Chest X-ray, PA view. Patient: 54 years old, sex M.
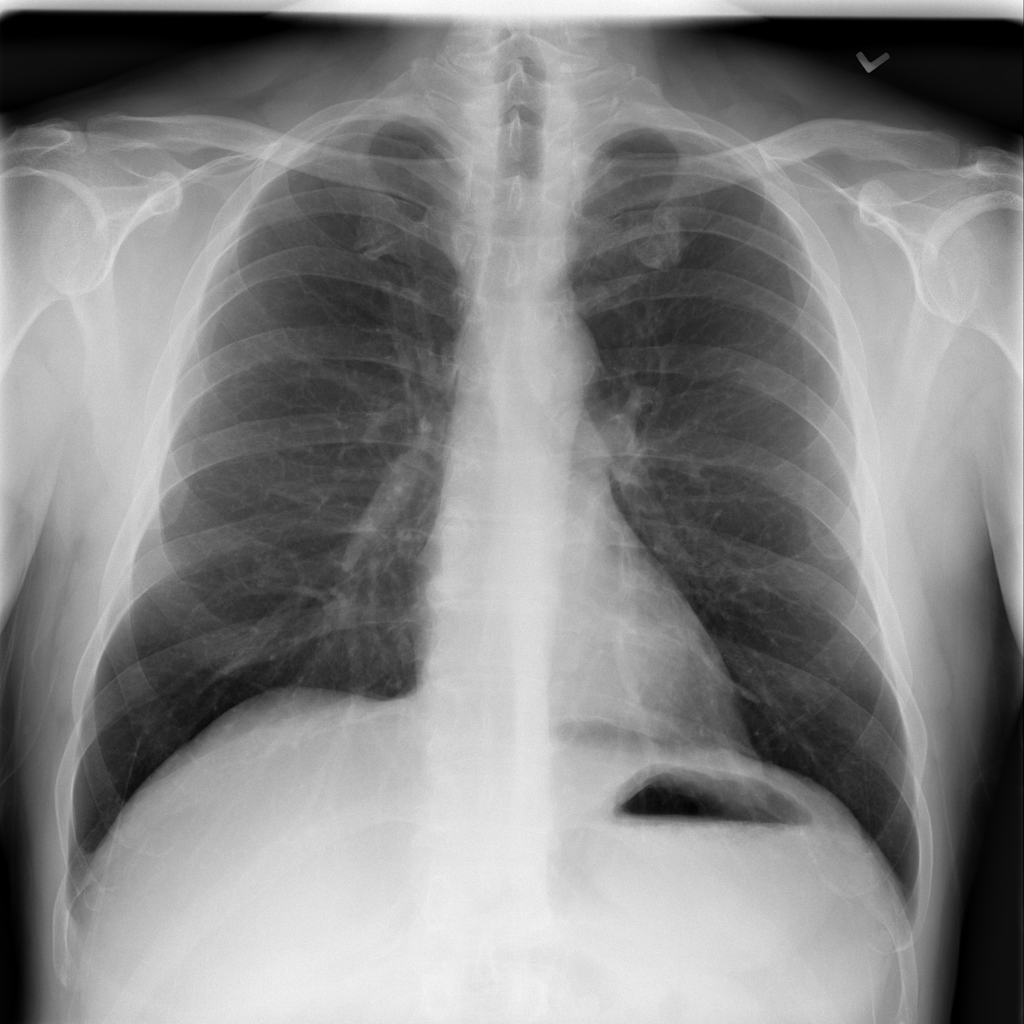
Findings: No Finding